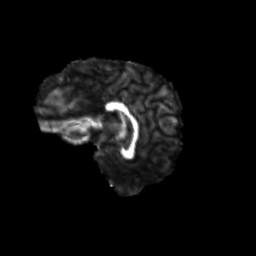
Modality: FA
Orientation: sagittal
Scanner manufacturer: siemens
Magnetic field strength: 3 T
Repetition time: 9.2 s
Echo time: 0.084 s